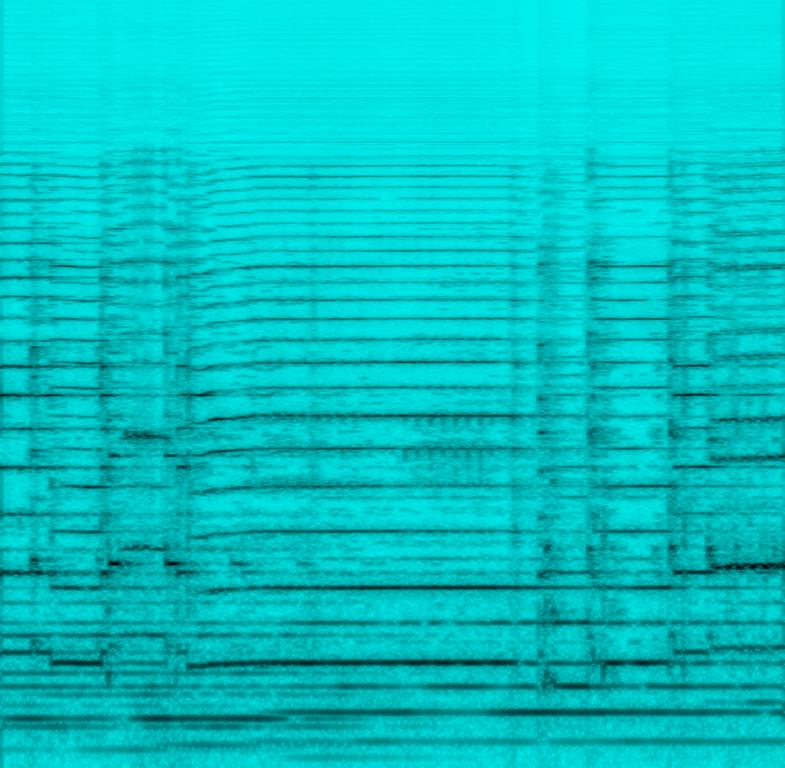
In this clip we have a set of uilleann pipes being used to play a sweet and enchanting melody. It's a live performance. There's a sustained pad synth which also sounds ethereal, being used to support the uilleann pipes. This is traditional Irish or Celtic folk music. The song is emotional and captivating, with a slow tempo.